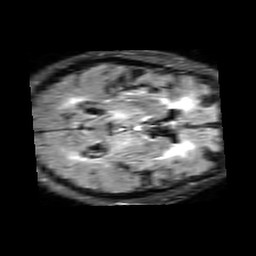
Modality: FLAIR
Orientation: axial
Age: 83
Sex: male
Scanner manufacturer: philips
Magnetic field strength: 3 T
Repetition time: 11 s
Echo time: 0.12 s